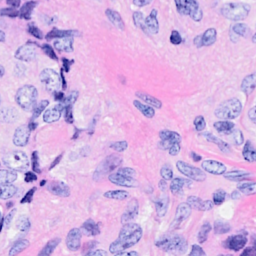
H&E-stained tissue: Breast